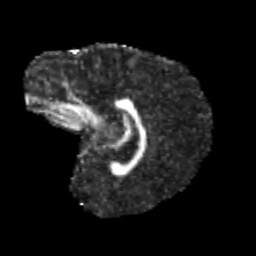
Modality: FA
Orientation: sagittal
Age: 11
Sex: male
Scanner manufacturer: siemens
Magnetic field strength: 3 T
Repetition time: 3.8 s
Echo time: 0.07 s